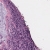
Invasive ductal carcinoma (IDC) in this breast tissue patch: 1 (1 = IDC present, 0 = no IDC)